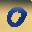
Label: 0